Question: I am using jsf2 with primefaces.
'''
h:selectOneRadio
f:selectItems
h:selectOneRadio
'''
This produces a radio button and the input label inside the same td such as
'''
<td>
<input type=radio> </input>
label
</td>
'''
My problem is I need to add space between the radio button and the label.
(X)C121 Active
(X)LRM
In the above radio button list I need to add space such as
'''
(x) <---Space--> C121 Active
(x) <--Space --> LRM
'''
What is the best way I can add space for this ? Need help. Sorry as I am new for JSF I could not figure-out a solution.
P.S (x) represents a radio button
Tech Stack : JSF 2.0, Spring 3.x , Hibernate 4.x.
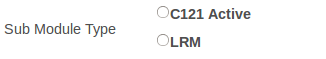
Answer: I think some styling like this would be appropriate:
'''
input[type=radio]{
margin-right: 7px;
}
'''
Put it in '<style>'-tag in 'h:head' or better yet in an external css-file you include with 'h:outputStylesheet'.
This way, you'll target them all without further code.